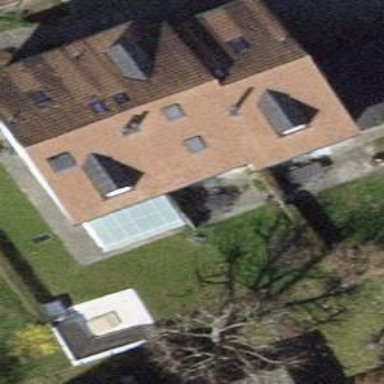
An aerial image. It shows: Terrace building with gabled roof.